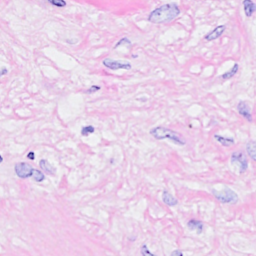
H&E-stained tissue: Breast